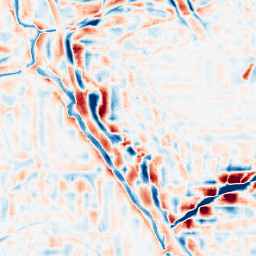
Category: wavelet
Decomposition family: wavelet_reverse_biorthogonal
Decomposition parameters: wavelet: rbio4.4
level: 4
Upsampling method: sinc_blackman
Upsampling parameters: scale: 4
kernel_size: 16
Upsampling scale: 4